Question: I believe i have misunderstood the ? operator, and I'm not sure how to return a valid custom model. My reasoning to think this, is my "Customuser?" function, cant return null, which i dont understand? I would think it could catch a null reference.
My current attempt, looks like this:
'''
final FirebaseAuth _auth = FirebaseAuth.instance;
//create user obj based on firebase user
Customuser? _customuser(User user) {
return user != null ? Customuser(uid: user.uid) : null;
}
//auth change user stream
Stream<Customuser?> get streamedUser {
return _auth.authStateChanges().map(_customuser);
}
'''
The custom model simply looks like this:
'''
class Customuser {
final String? uid;
Customuser({this.uid});
}
'''
I'm not sure how to handle the ? operator on my custom model, so that it works with my stream.
The error message is attached.

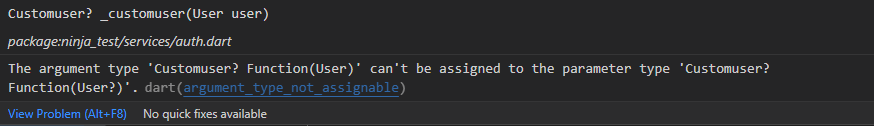
Answer: try to add '?' to your User param and try again
'''
Customuser? _customuser(User? user) {
return user != null ? Customuser(uid: user.uid) : null;
}
'''